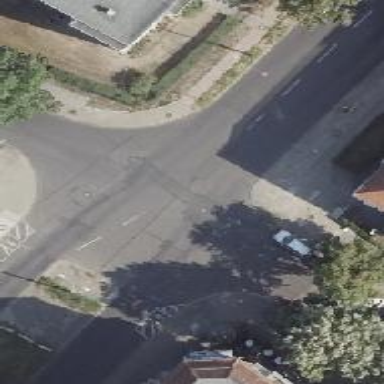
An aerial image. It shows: Unmarked road crossing.